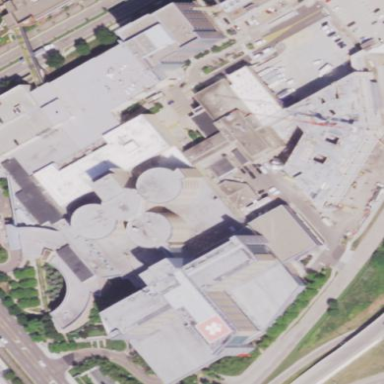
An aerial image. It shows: Hospital building.